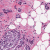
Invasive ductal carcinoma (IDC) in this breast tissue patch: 1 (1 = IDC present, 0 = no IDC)